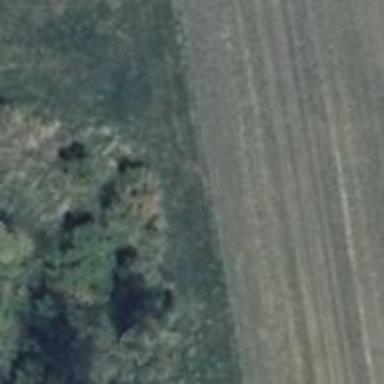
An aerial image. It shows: Hunting stand.